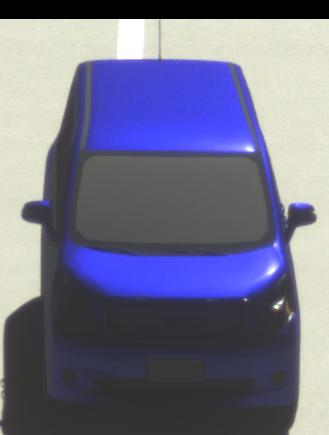
Make: Toyota
Model: Noah
Detailed model: Voxy R70G
Model produced from: 2007
Model produced until: 2013
Doors: 5
Color: blue
Road condition: dry road
Daytime: midday
Contrast: high contrast